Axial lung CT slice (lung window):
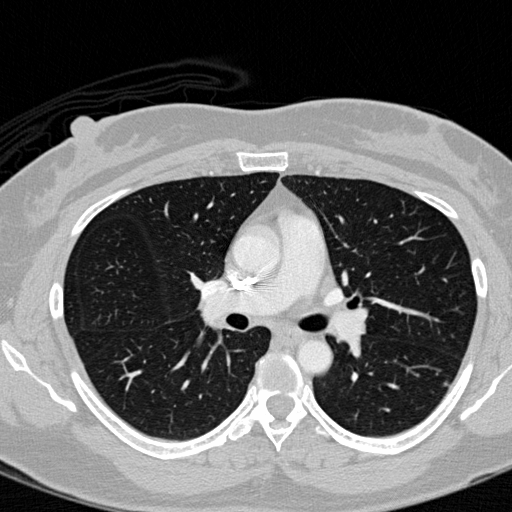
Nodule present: no